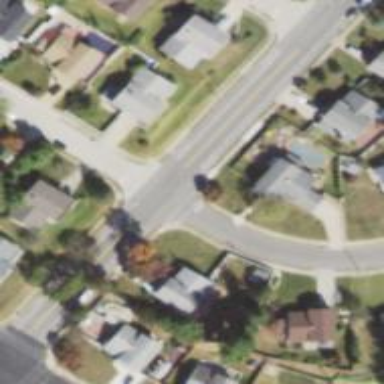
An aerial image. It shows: Marked road crossing.